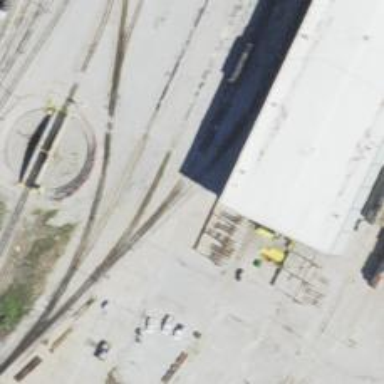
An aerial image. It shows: Railway yard.